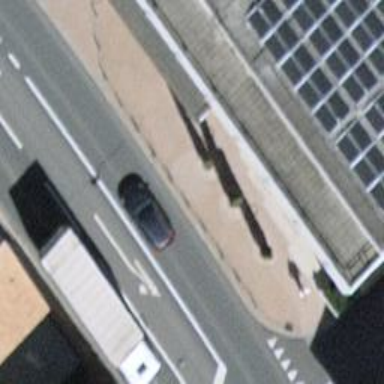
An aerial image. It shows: Bollard barrier.